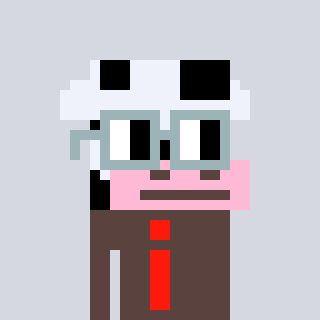
a pixel art character with square dark gray glasses, a cow-shaped head and a darkbrown-colored body on a cool background